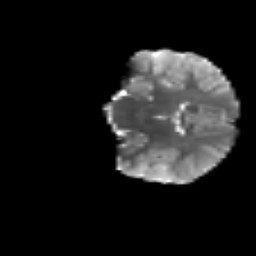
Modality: T2w
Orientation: coronal
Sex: male
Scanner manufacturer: siemens
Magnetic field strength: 3 T
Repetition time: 5 s
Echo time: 0.071 s